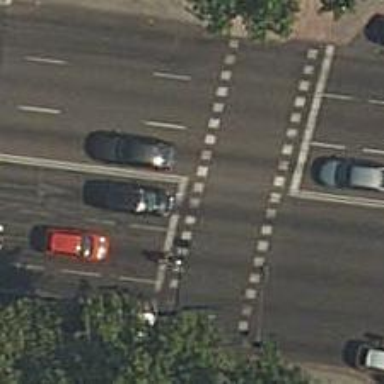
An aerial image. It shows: Zebra crossing with traffic signals.